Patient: sex M, age 46
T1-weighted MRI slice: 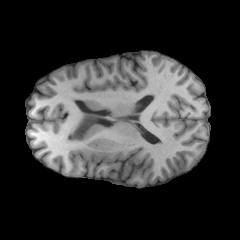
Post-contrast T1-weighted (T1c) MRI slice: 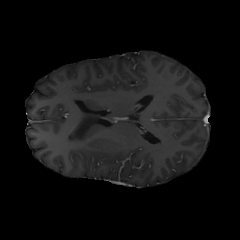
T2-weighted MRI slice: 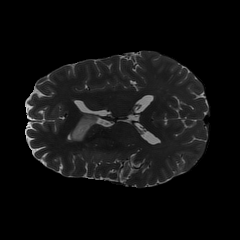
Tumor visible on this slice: yes
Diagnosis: Astrocytoma, IDH-mutant
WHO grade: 2